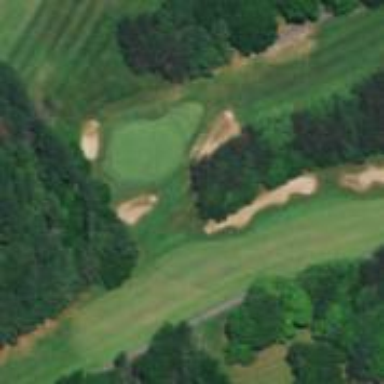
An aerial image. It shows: Golf hole.